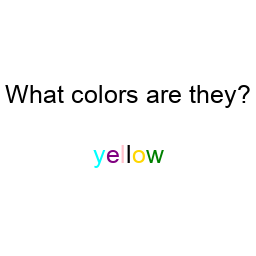
Color: cyan, purple, pink, black, gold, green
Color name shown: yellow
Background color: white
Question text color: black